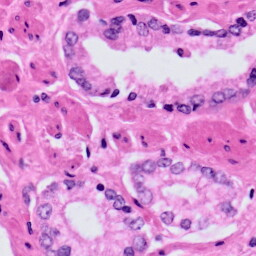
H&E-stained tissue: Prostate